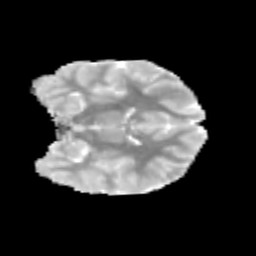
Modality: MD
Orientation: coronal
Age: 11
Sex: male
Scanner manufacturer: siemens
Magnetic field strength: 3 T
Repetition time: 3.8 s
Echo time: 0.07 s